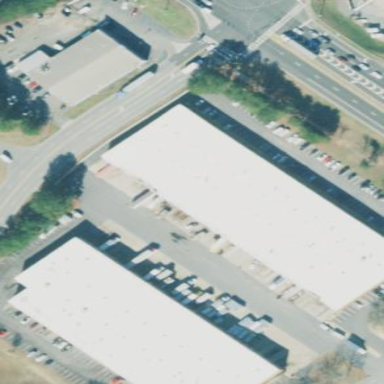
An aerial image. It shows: Warehouse.